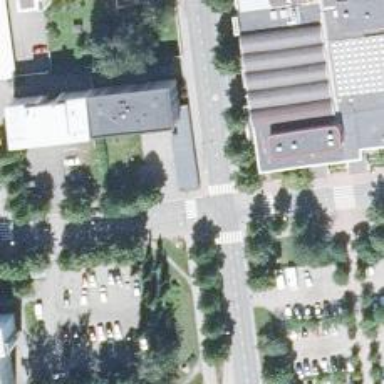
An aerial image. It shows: Marked road crossing.